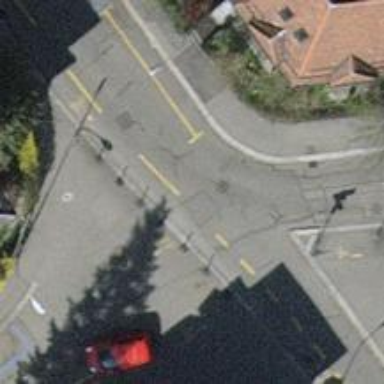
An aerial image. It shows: Bollard barrier.